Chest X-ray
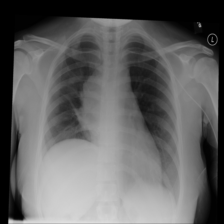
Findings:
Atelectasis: negative
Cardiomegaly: negative
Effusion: negative
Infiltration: negative
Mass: positive
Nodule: negative
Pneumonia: negative
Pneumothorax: negative
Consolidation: negative
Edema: negative
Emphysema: negative
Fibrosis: negative
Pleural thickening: negative
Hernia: negative